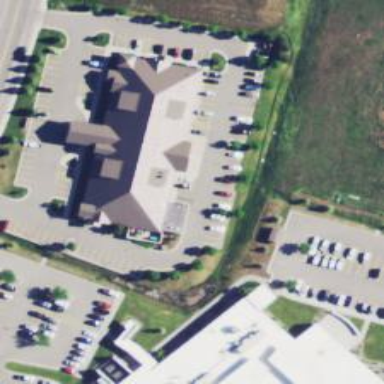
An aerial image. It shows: Healthcare clinic.